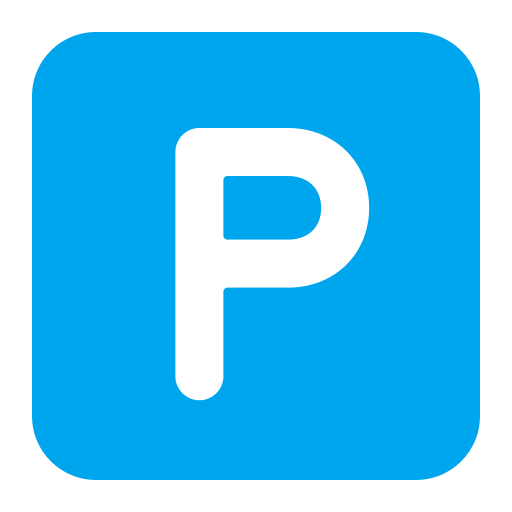
p button flat